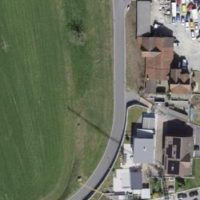
EUNIS habitat code: 55
Species observed at this site:
Cirsium arvense